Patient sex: M
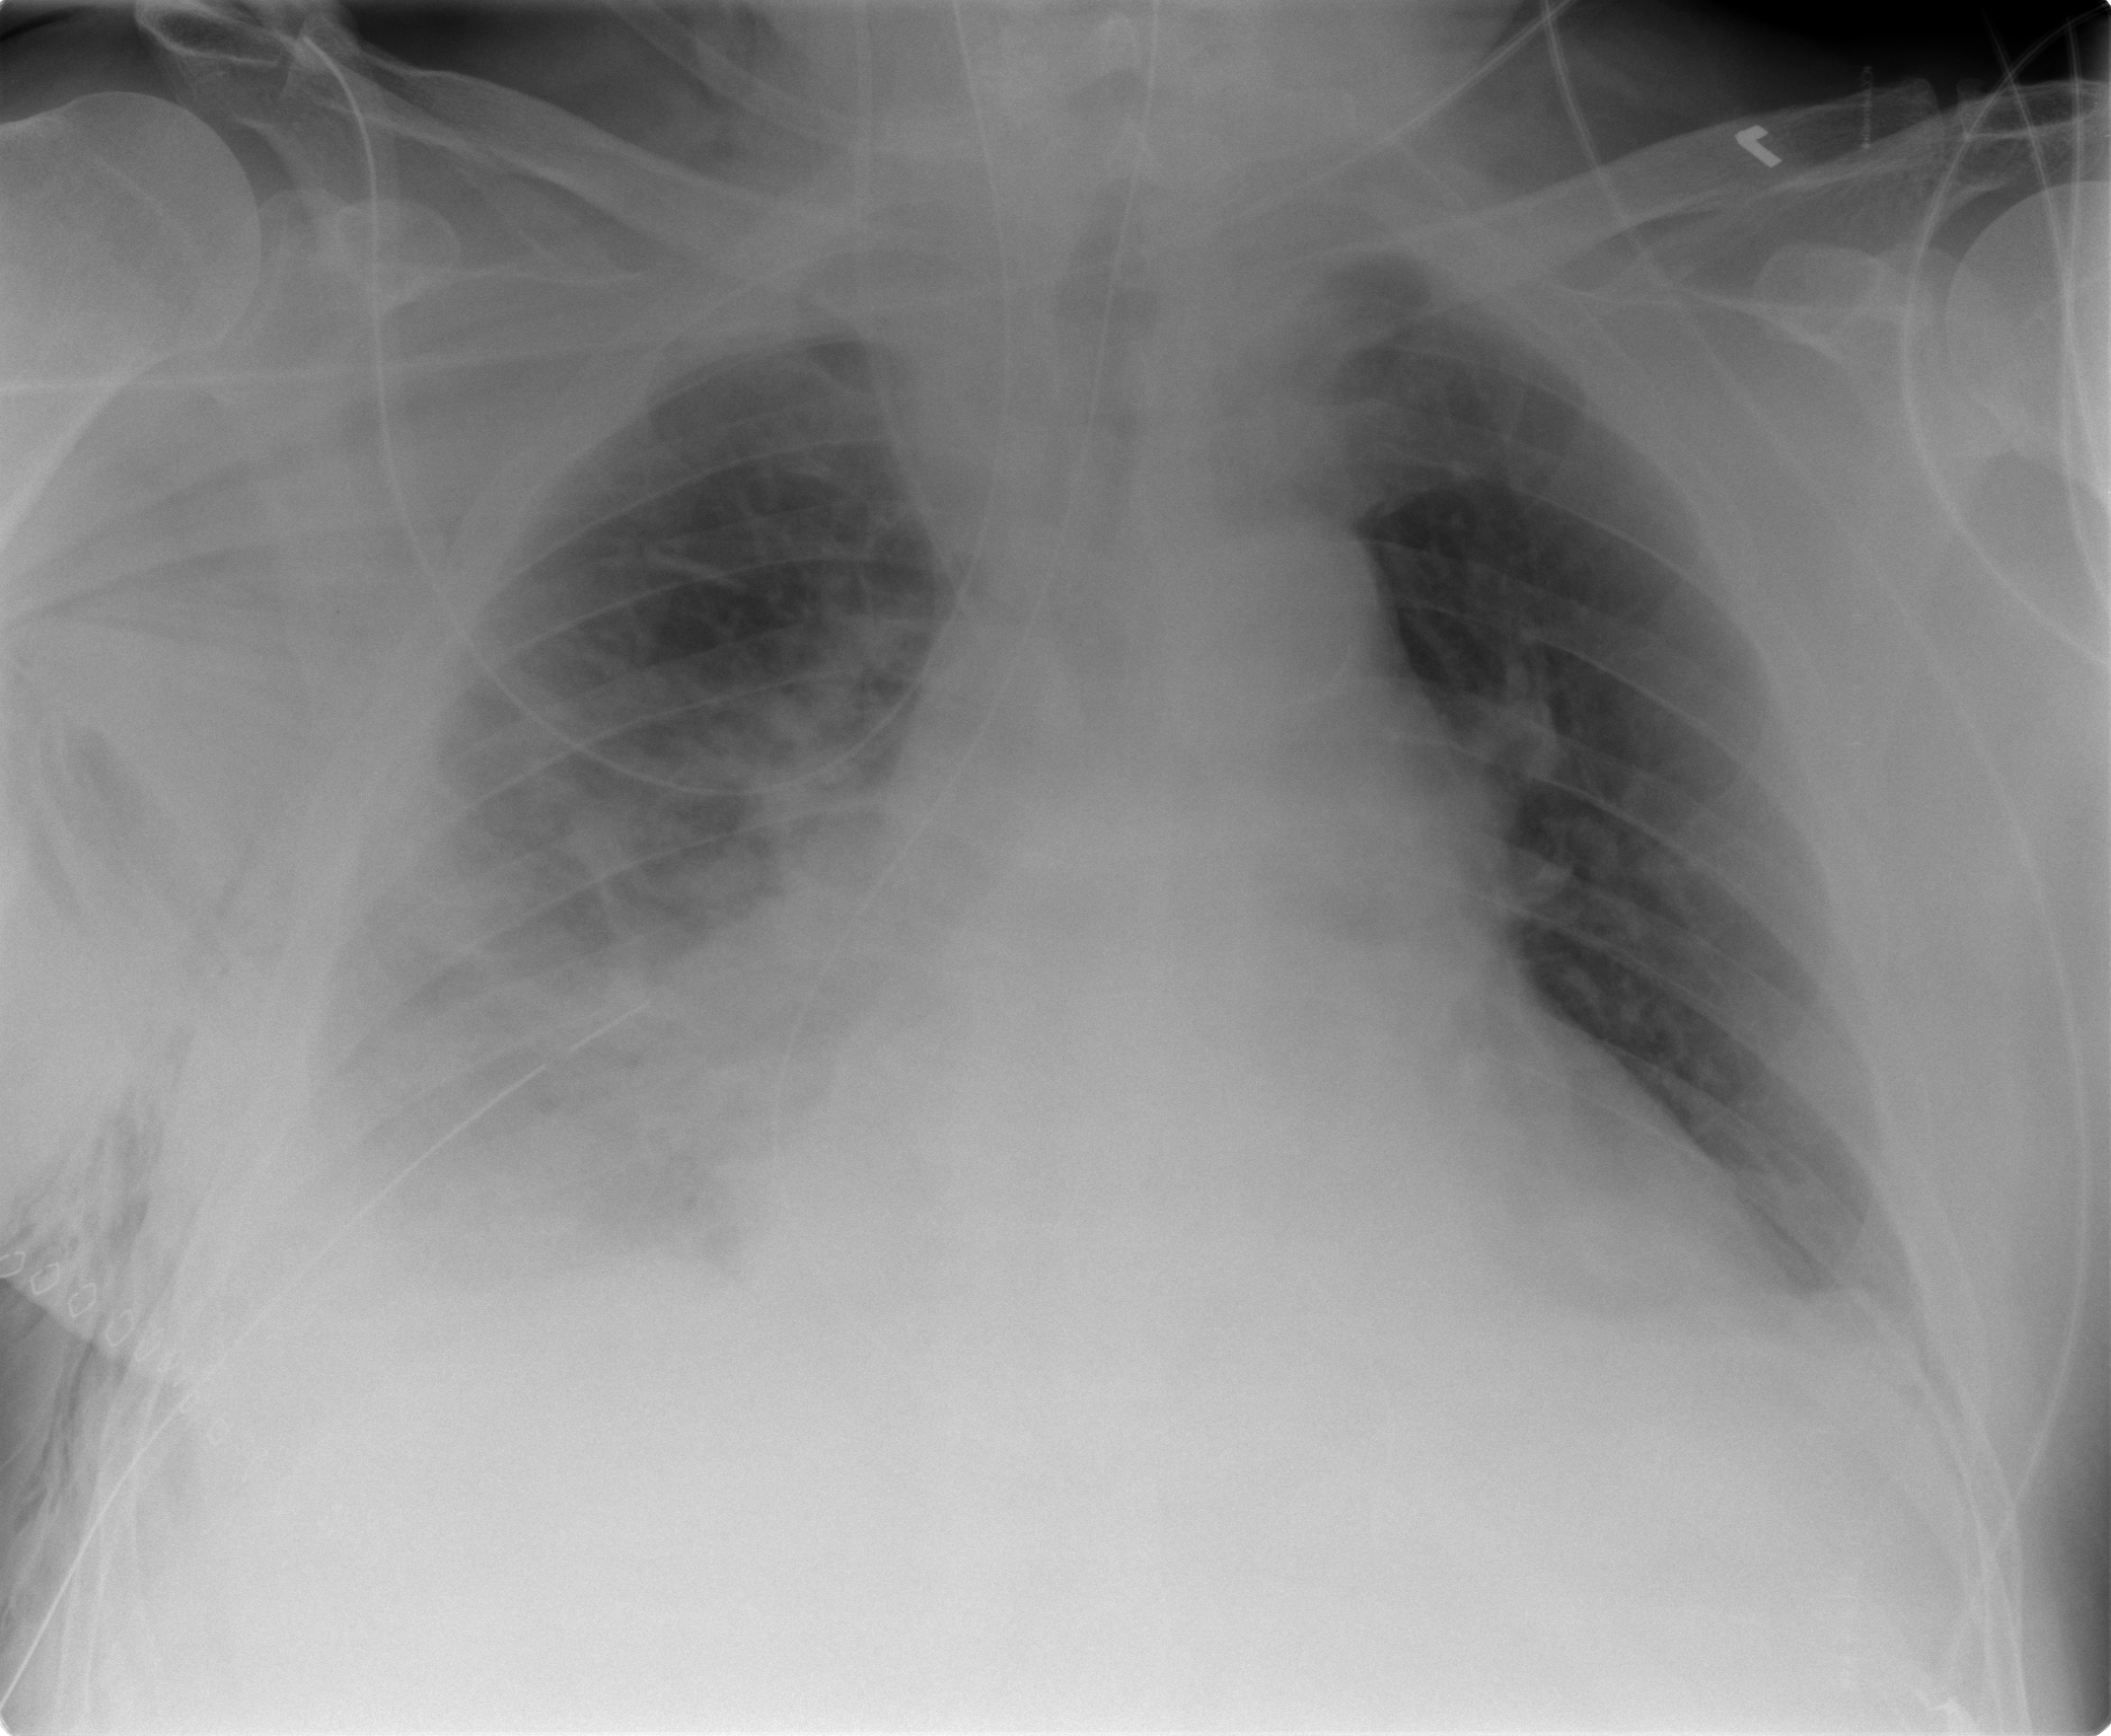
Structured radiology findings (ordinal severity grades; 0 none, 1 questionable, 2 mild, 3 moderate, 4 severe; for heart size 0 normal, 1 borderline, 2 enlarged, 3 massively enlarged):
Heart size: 2
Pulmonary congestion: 0
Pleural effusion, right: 1
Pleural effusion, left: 1
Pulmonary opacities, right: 0
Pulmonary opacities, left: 0
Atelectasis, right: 3
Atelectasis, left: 0